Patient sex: M
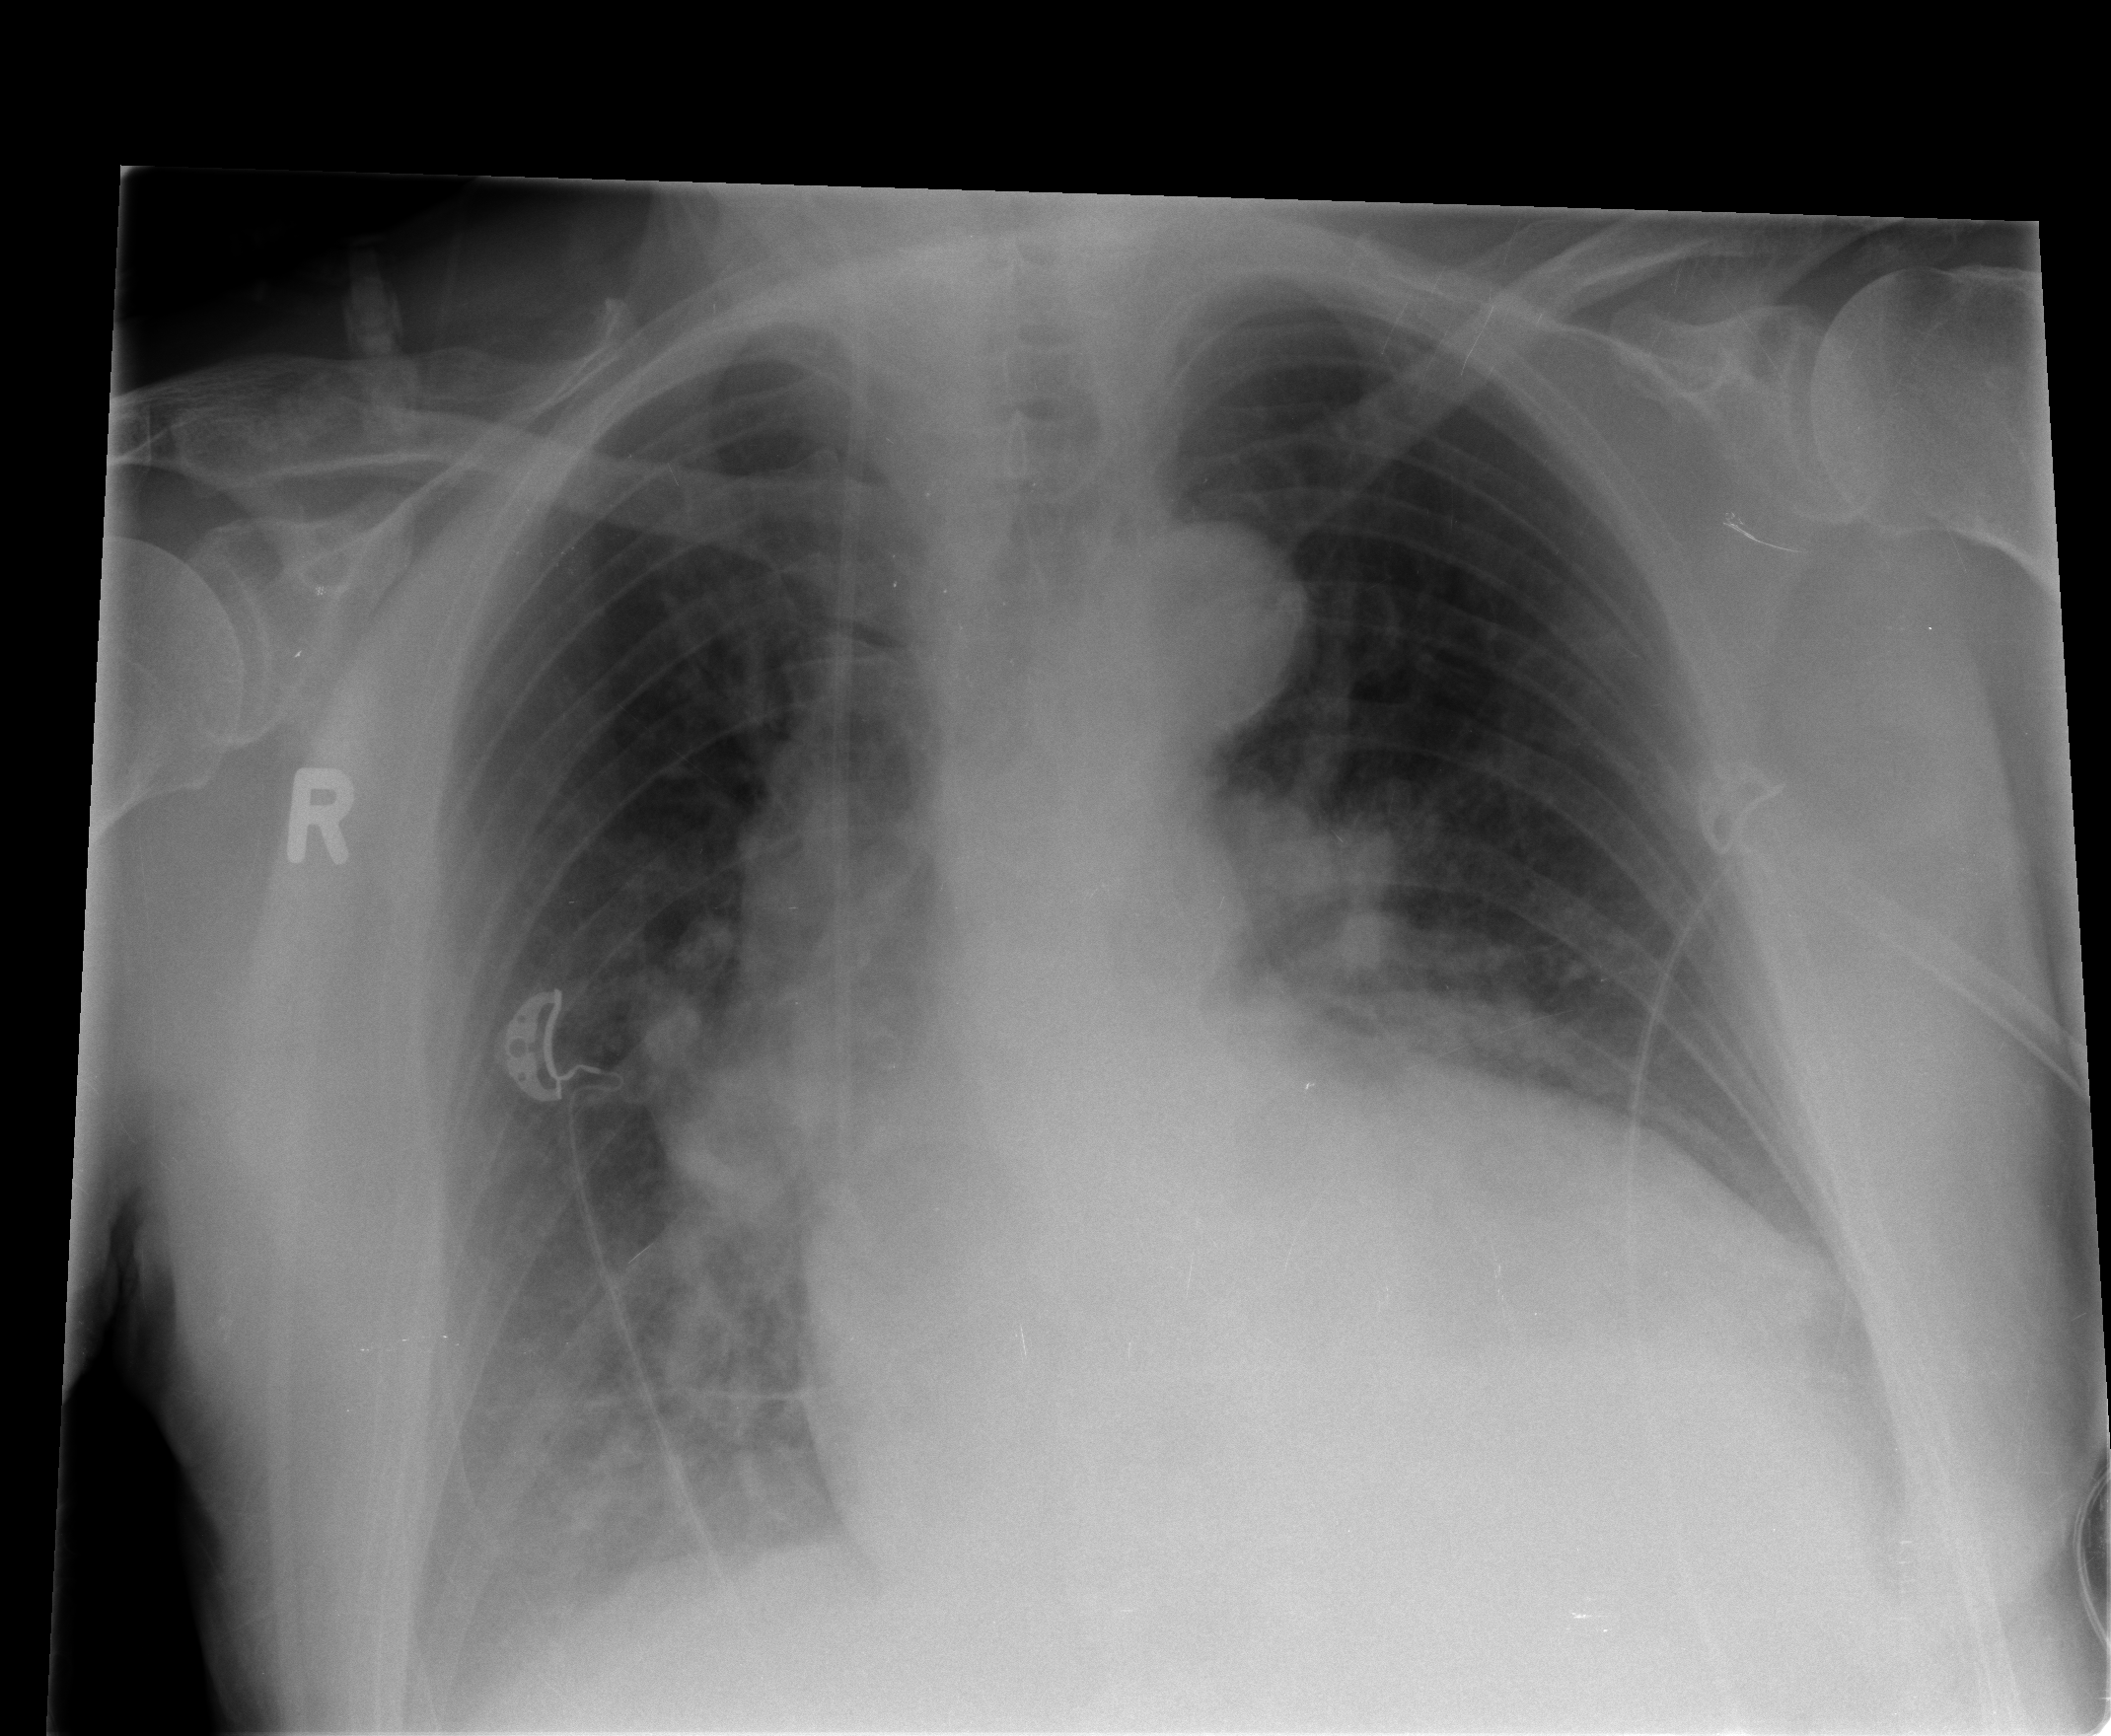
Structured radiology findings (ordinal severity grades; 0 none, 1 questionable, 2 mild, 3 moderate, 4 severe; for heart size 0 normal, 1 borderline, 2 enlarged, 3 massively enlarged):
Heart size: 2
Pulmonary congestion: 2
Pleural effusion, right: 0
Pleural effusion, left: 0
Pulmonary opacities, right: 0
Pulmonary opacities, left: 0
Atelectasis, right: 2
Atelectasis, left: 2